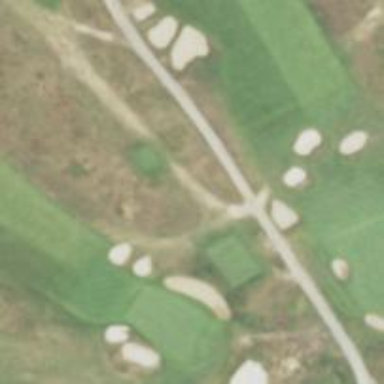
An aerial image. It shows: Service road designated as golf cart path.